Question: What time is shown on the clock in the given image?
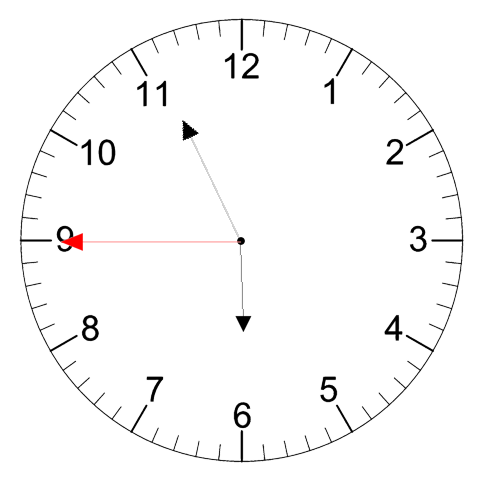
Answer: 05:55:45